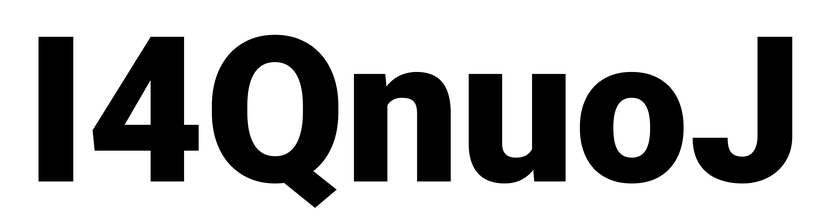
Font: Roboto_Black